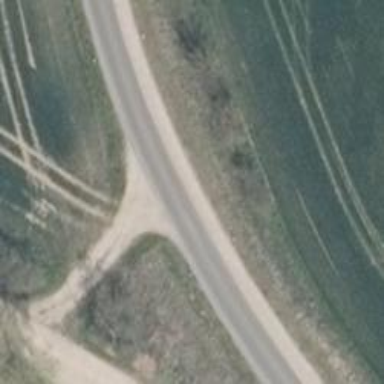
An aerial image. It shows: Compacted track road with grade3 tracktype.